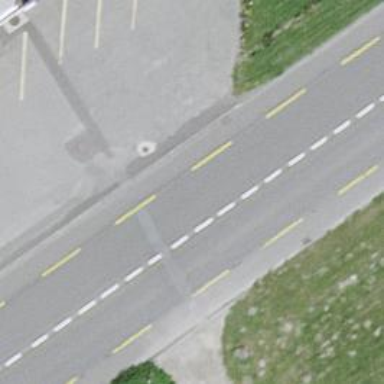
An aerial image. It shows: Primary highway with asphalt surface and designated lane for cyclists.